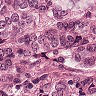
Metastatic tissue present: yes